Current action and preconditions to check: trajectory_clear

Your task: For each precondition in the list above, predict whether it will hold at this action.

Consider the current scene as observed from the mobile robot's camera, and analyze the predicted future states of all dynamic agents (e.g., people, animals, vehicles, or any moving entities) within the NEXT SECOND.

IMPORTANT: Only answer "very likely" if you are absolutely certain—based on strong, clear evidence—that a dynamic agent will violate the precondition in the predicted future state. Do NOT answer "very likely" for unlikely, ambiguous, or low-probability risks.

Ask yourself for each precondition: Is there a high probability, with clear and convincing evidence, that the predicted future states of any dynamic agent will interfere with the predicted future state of the currently executing action within the NEXT SECOND, causing that precondition to fail?

Assess the risk level based on these predictions. Use "likely" or "very likely" if motions create a clear risk of interference.

Use "neutral" or "improbable" if agents are nearby but their predicted paths are clearly diverging or non-conflicting.

Failure Risk Categories: "very improbable", "improbable", "neutral", "likely", "very likely"

Answer Format: Output ONLY the probability_of_failure value from these categories: "very improbable", "improbable", "neutral", "likely", "very likely"

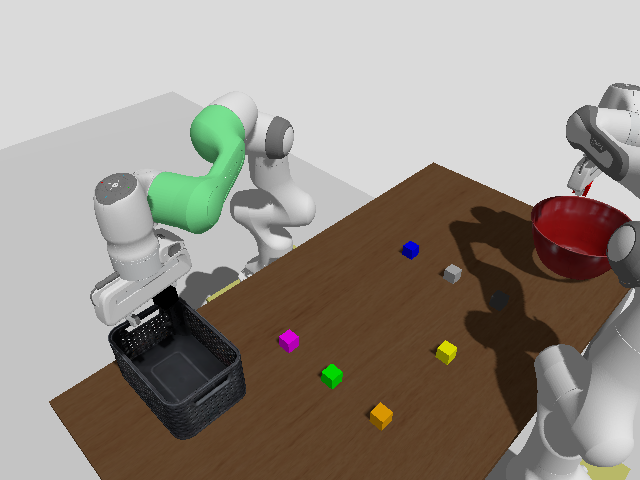

Answer: very improbable